Question: Given: square matrix, and list which represents the index of rows to be removed, and it also represent at the same time the index of the columns to be removed (it is square matrix, so only one list is needed).
output: the square matrix, with BOTH the rows and the columns columns in the list removed.
Assume valid list of indices.
This is an example

So the above says to remove the second and the 4th rows, and also the second and the 4th column.
I could not figure how to use 'Delete[]' to remove both rows and columns at the same time, and I really did not want to make a list of each individual element index I want to remove.
But I could use 'Delete' to remove rows.
This below how I solved it, I removed the rows first, then transposed the matrix, and then removed the rows of the new matrix (which will be the columns of the original), then transposed the result back to obtain what I wanted.
like this:
'''
a = {{0, 5, 2, 3, 1, 0}, {4, 3, 2, 5, 1, 3}, {4, 1, 3, 5, 3, 2}, {4,
4, 1, 1, 1, 5}, {3, 4, 4, 5, 3, 3}, {5, 1, 4, 5, 2, 0}};
del = {{2}, {4}};
a = Delete[a, del];
a = Delete[Transpose[a], del];
(a = Transpose[a]) // MatrixForm
'''
thanks
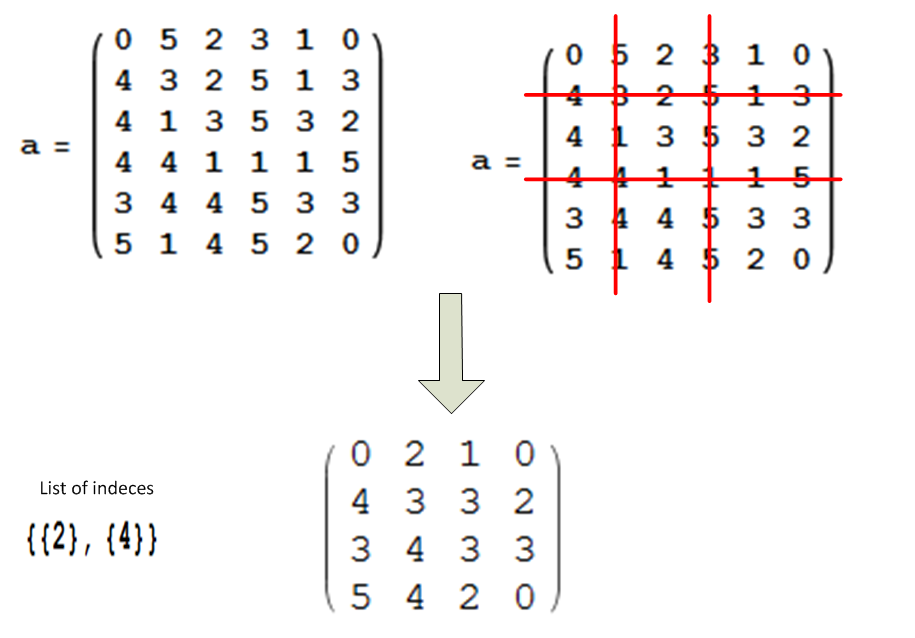
Answer: In cases where you want to remove the same indexed columns and rows I would use 'Part'. For example to see 'a' with columns and rows 2 and 4 removed:
'''
a[[{1, 3, 5, 6}, {1, 3, 5, 6}]] // MatrixForm
'''
To make it more general you could create something in which you combine 'DeleteCases' with 'Range' and the list of column/row indexes but in the absence of further information I haven't tried to do that (yet).
'''
remove[a_?MatrixQ, pos_List] := Module[{tmp, length = Length[a]},
tmp = DeleteCases[Range[length], Alternatives @@ pos];
a[[tmp, tmp]]
]
remove[a,{2,4}]
{{0, 2, 1, 0}, {4, 3, 3, 2}, {3, 4, 3, 3}, {5, 4, 2, 0}}
'''
'''
remove2[a_?MatrixQ, pos_List] := Module[{tmp, length = Length[a]},
tmp = Complement[Range[length], pos];
a[[tmp, tmp]]
]
remove2[a,{2,4}]
{{0, 2, 1, 0}, {4, 3, 3, 2}, {3, 4, 3, 3}, {5, 4, 2, 0}}
'''
test both of these for your real world problem.